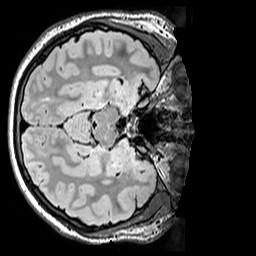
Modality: FLAIR
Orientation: axial
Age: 12
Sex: male
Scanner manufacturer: siemens
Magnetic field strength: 3 T
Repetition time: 5 s
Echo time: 0.388 s